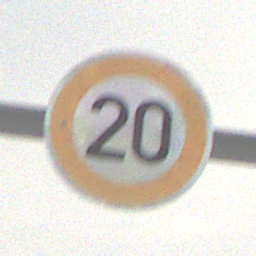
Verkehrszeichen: Geschwindigkeit20
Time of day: MorningAfternoon
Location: Outdoor (Nature)
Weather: Overcast
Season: Winter
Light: Natural